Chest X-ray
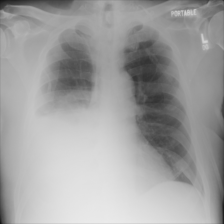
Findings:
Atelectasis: negative
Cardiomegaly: negative
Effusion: positive
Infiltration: negative
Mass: negative
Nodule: negative
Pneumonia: negative
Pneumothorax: negative
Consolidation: negative
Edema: negative
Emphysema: negative
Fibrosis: negative
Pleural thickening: negative
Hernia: negative